Field crop: maize
Growth stage: 2
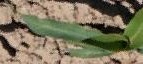
Species: maize